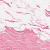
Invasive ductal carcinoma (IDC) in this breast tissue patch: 0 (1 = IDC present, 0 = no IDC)